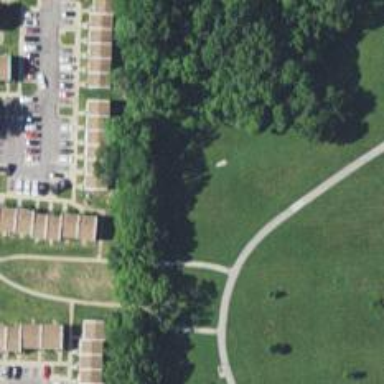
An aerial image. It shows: Disc golf course for leisure activity.